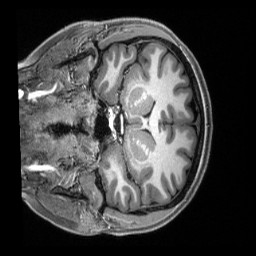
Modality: T1w
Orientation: coronal
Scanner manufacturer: siemens
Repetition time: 2.5 s
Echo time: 0.00231 s